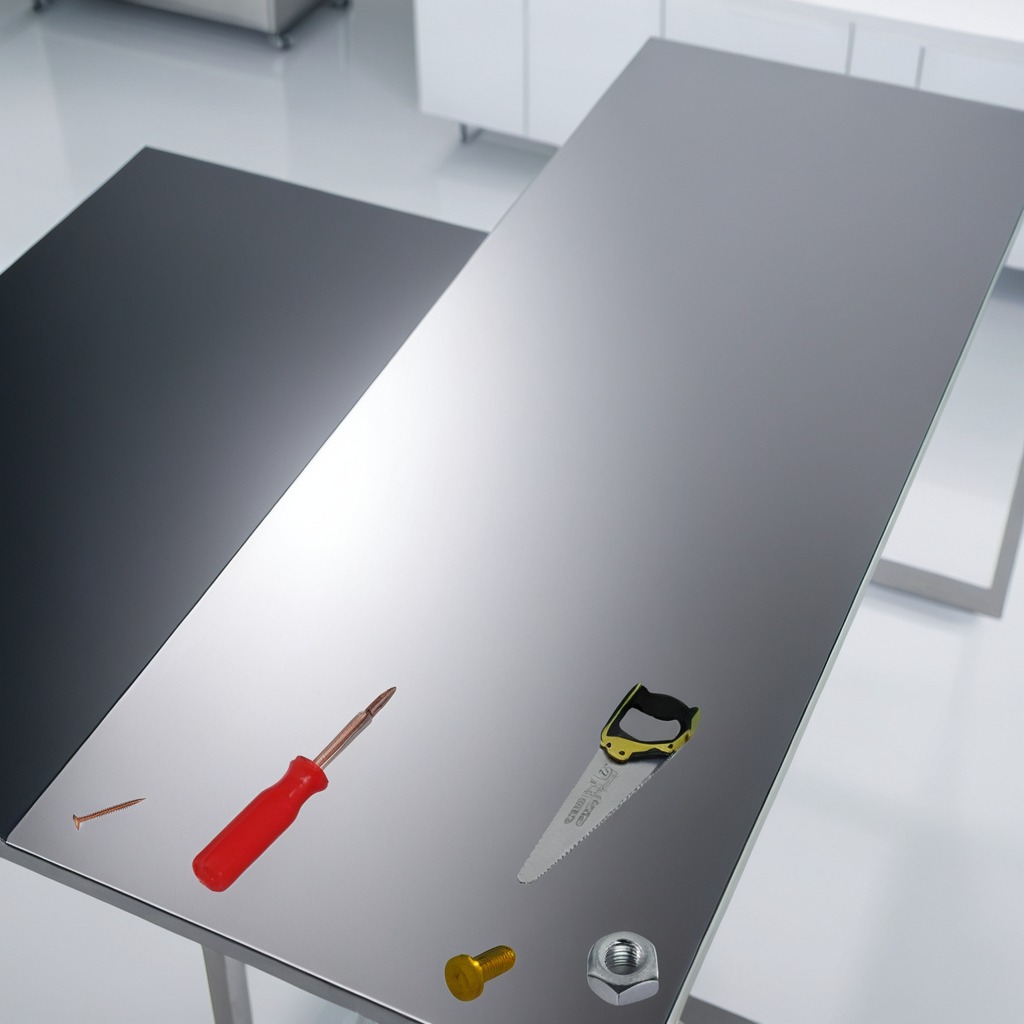
A metal machine screw, an iron nail, a handheld metal saw, a screwdriver, and a metal nut are lying on the stainless steel table in a high-end prototyping lab.